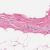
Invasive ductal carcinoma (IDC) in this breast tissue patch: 0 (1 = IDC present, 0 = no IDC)